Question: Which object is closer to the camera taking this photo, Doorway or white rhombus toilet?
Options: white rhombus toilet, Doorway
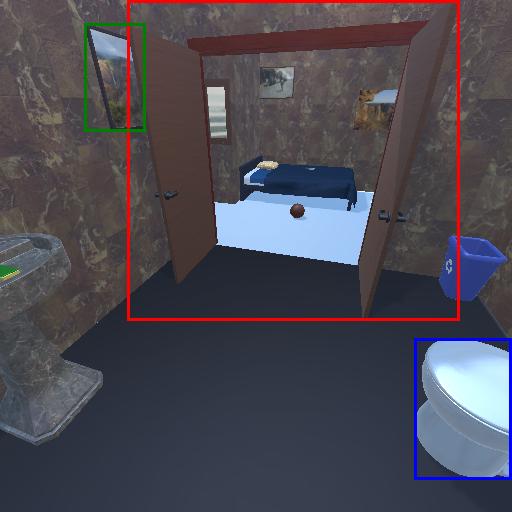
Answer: white rhombus toilet